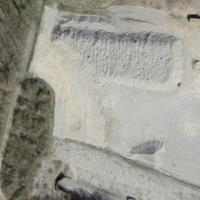
EUNIS habitat code: 56
Species observed at this site:
Tussilago farfara